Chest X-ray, PA view. Patient: 58 years old, sex F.
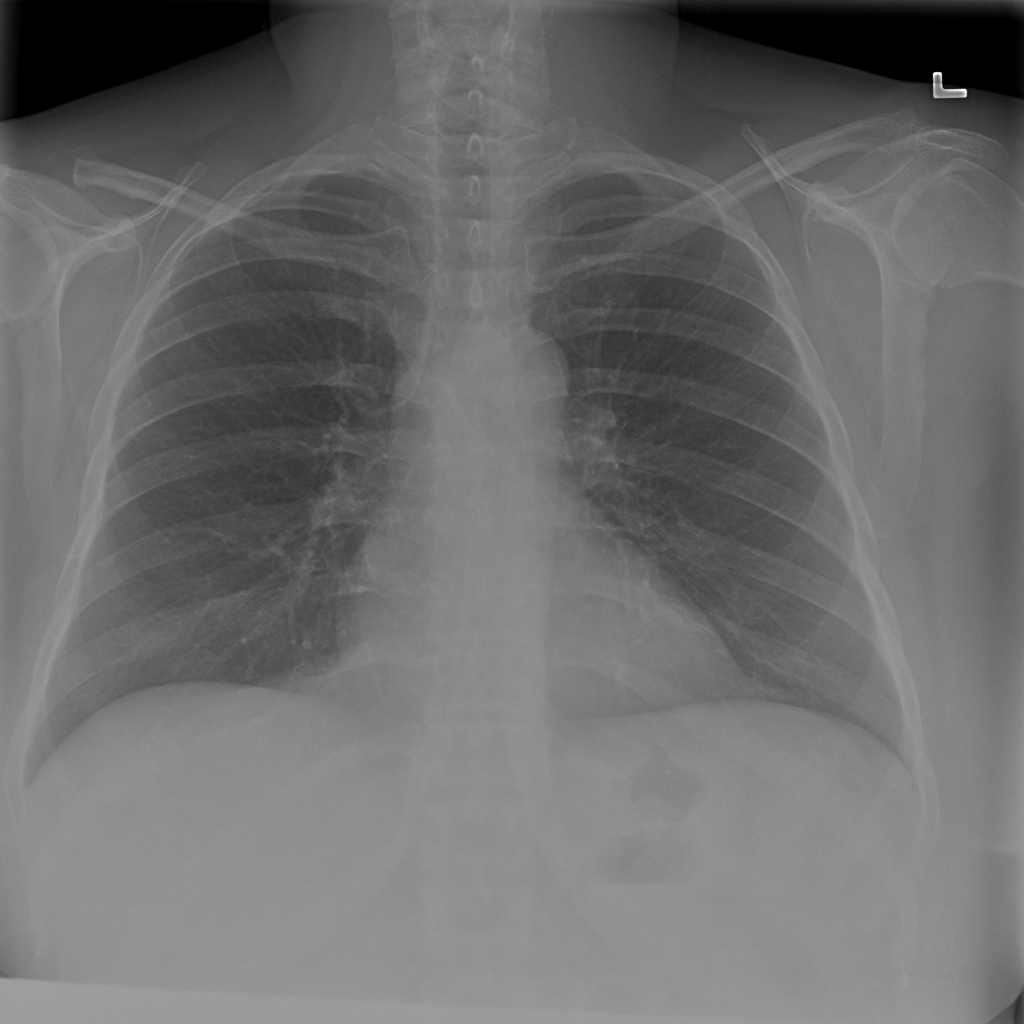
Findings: No Finding